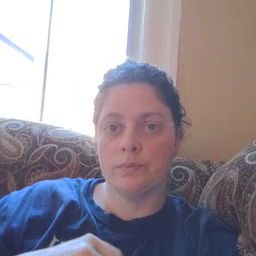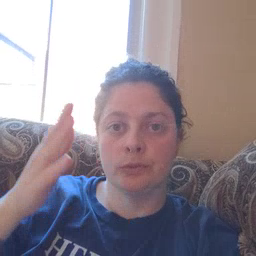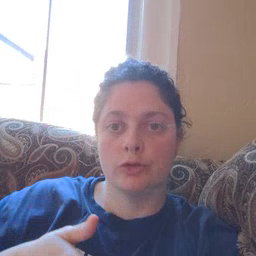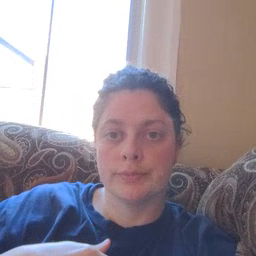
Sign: person